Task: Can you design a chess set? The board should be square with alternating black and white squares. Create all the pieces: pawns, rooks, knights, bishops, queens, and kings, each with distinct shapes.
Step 2347:
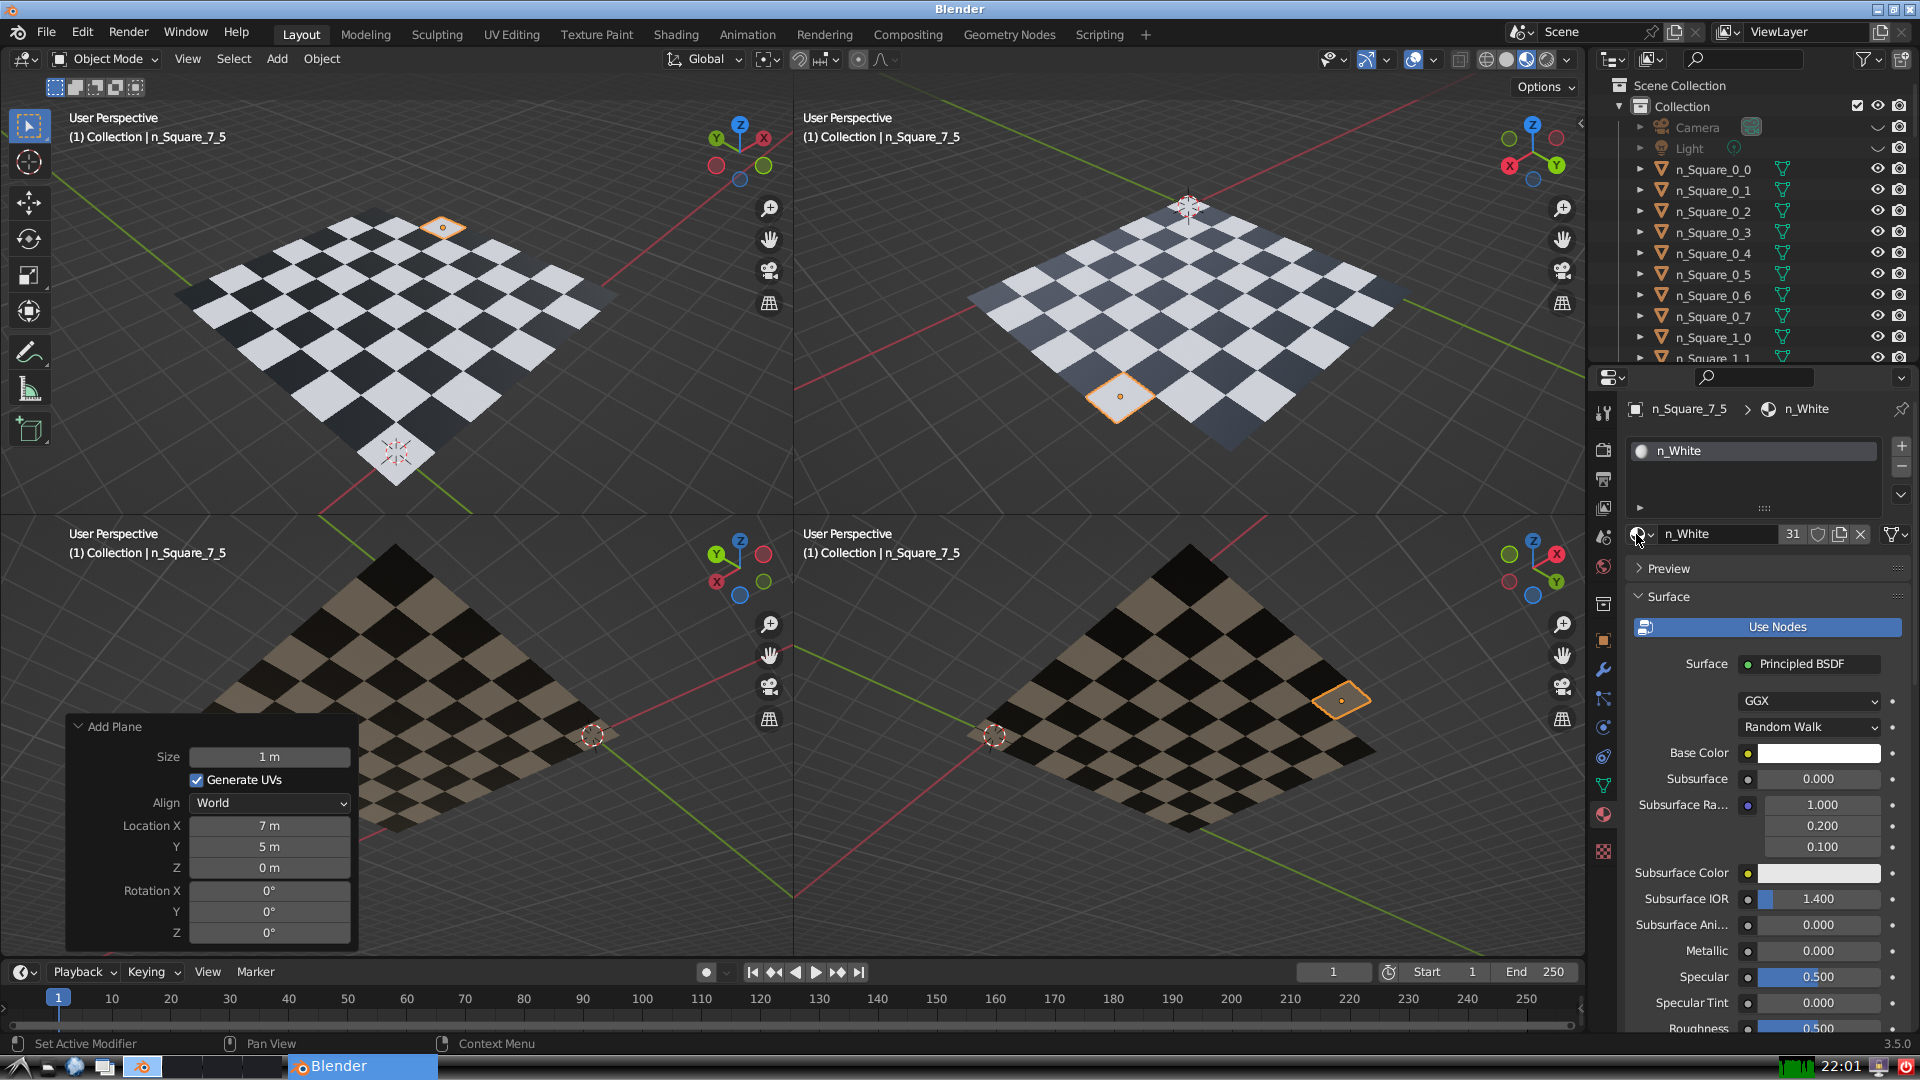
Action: {"mouse_move": [278, 58]}